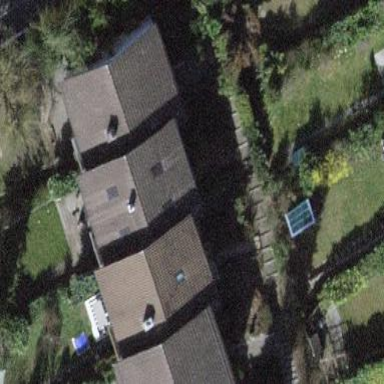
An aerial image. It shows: Gabled-roof terrace building used for residential purposes.